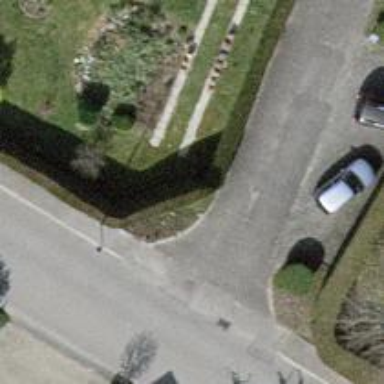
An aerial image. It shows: Alley classified as service road.